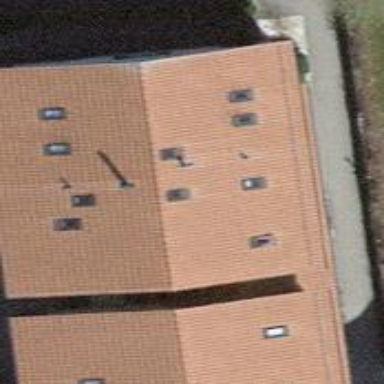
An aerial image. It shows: Detached building.